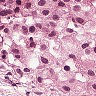
Metastatic tissue present: yes